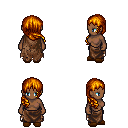
a pixel art fantasy rpg character, female body template, human, dark skin, brown tattered cape, robe skirt, dark blonde right-swept hairstyle, brown slippers, four views (front, back, left, right), 2x2 character sprite sheet, small pixel art, hard edges, no anti-aliasing